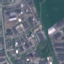
Land use / land cover: Industrial